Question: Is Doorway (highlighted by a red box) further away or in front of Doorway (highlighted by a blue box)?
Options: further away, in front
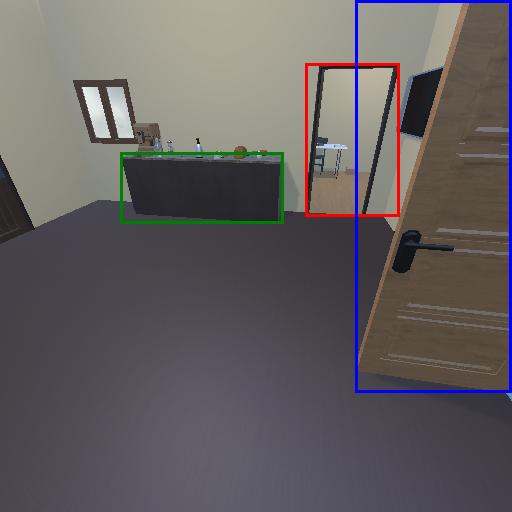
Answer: further away